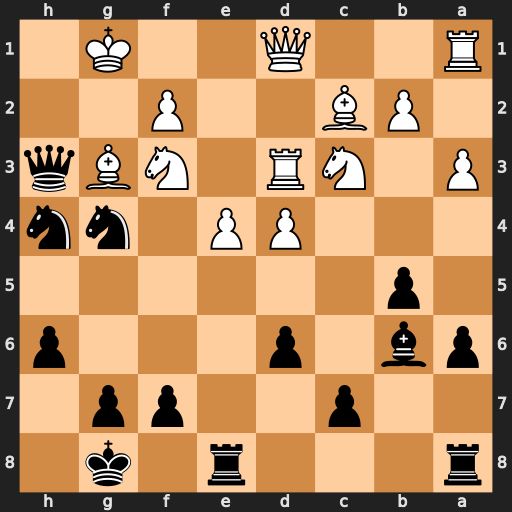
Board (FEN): r3r1k1/2p2pp1/pb1p3p/1p6/3PP1nn/P1NR1NBq/1PB2P2/R2Q2K1
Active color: b
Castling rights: -
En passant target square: -
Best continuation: Qg2#